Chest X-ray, PA view. Patient: 83 years old, sex M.
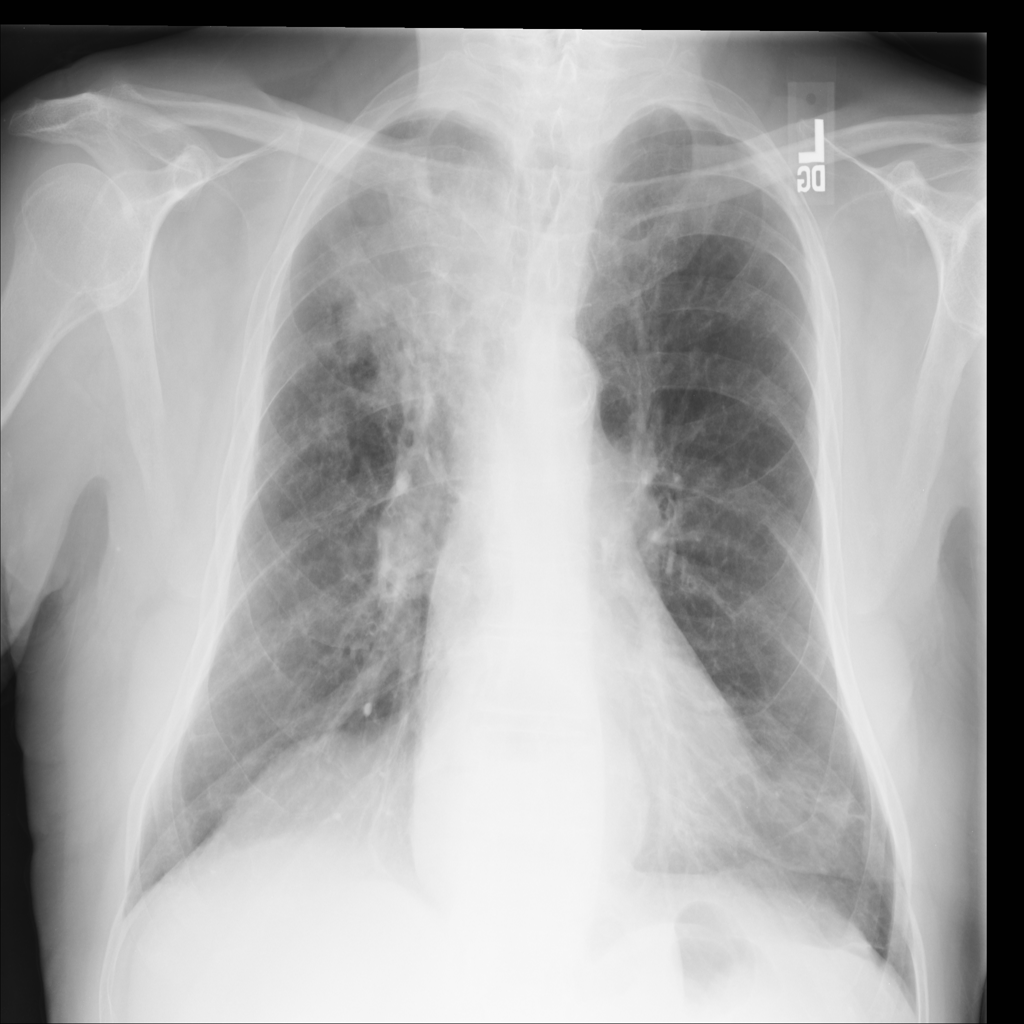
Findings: Consolidation, Hernia, Mass